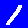
Digit: 1